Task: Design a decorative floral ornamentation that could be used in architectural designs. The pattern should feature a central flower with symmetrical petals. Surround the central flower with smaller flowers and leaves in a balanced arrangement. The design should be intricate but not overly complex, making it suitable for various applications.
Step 186:
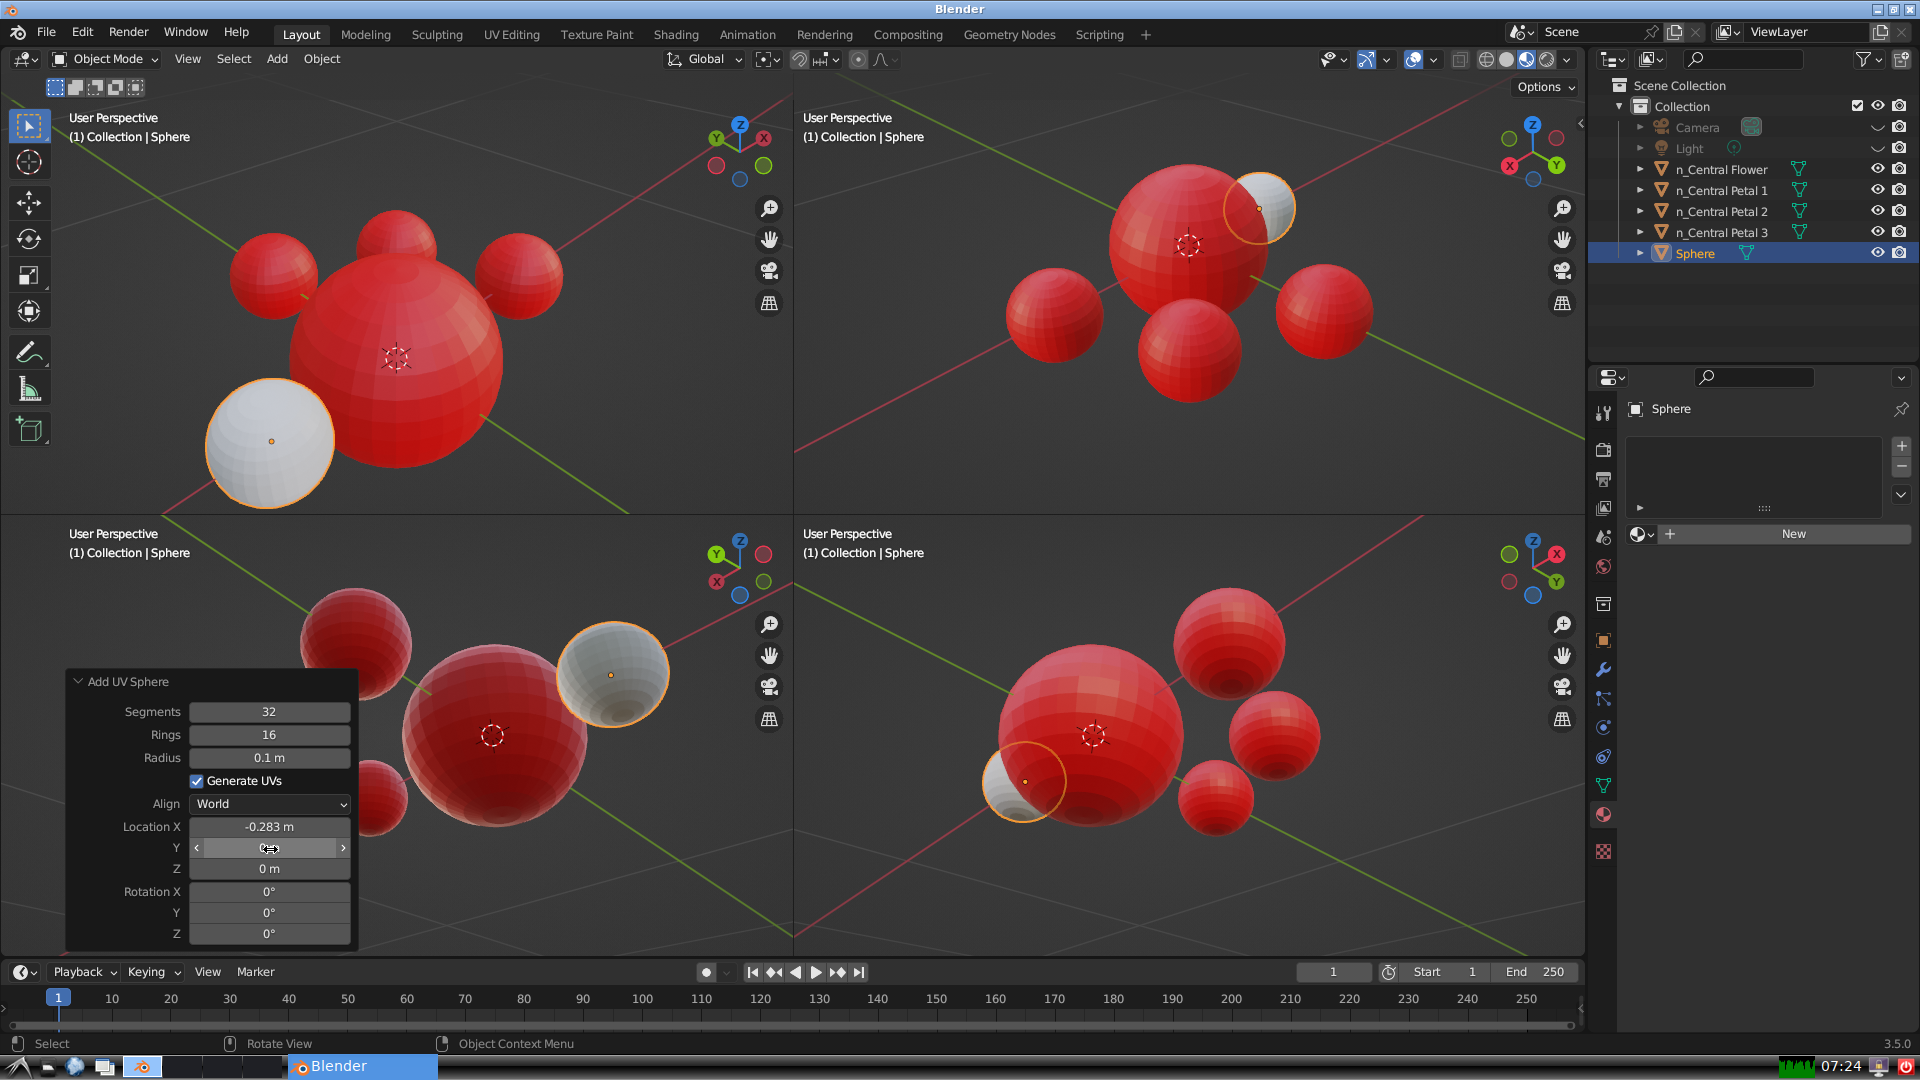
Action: click: no